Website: crate-barrel
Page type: account-selection
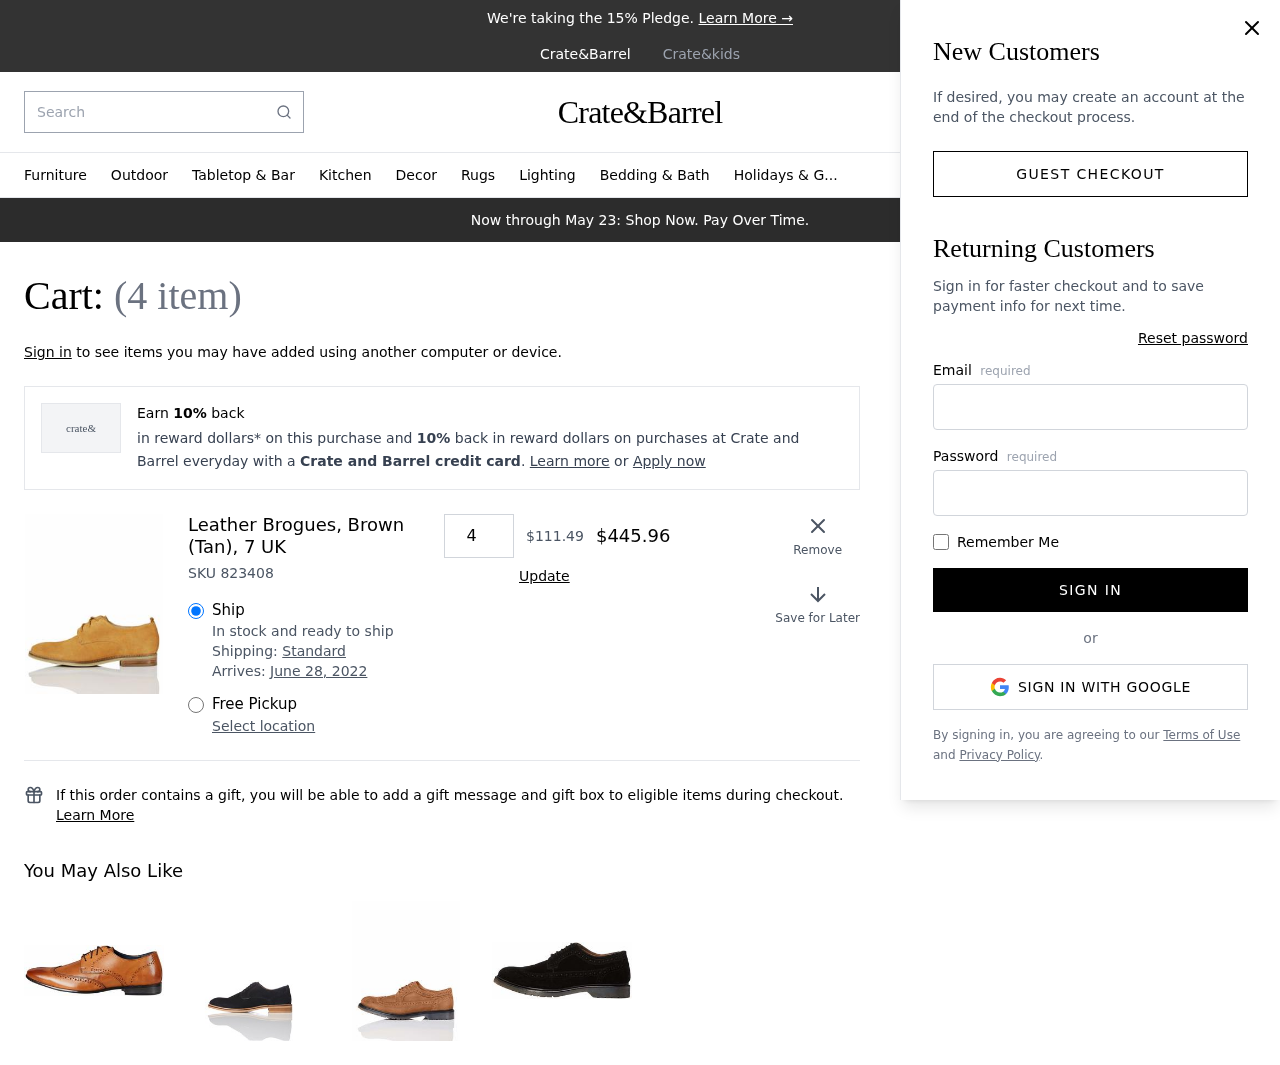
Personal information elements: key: PII_EMAIL
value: alewis@yahoo.com
Product elements: key: PRODUCT1_NAME
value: Leather Brogues, Brown (Tan), 7 UK
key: PRODUCT1_PRICE
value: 111.49
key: PRODUCT1_QUANTITY
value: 4
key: PRODUCT1_SKU
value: SKU 823408
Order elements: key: ORDER_NUM_ITEMS
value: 4
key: ORDER_DELIVERY_DATE
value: June 28, 2022
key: ORDER_SUBTOTAL
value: $445.96
Search elements: key: HEADER_SEARCH
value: Search